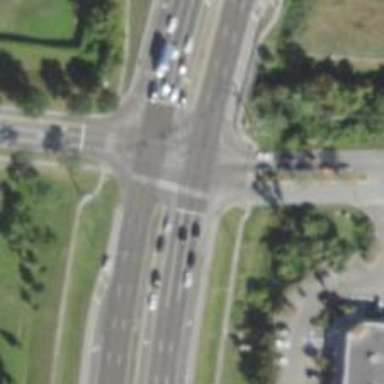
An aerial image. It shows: Marked crossing on footway.